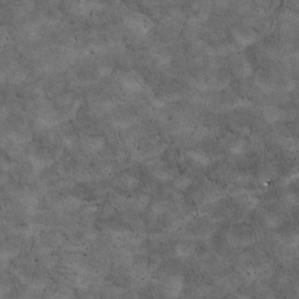
Label: non_frost